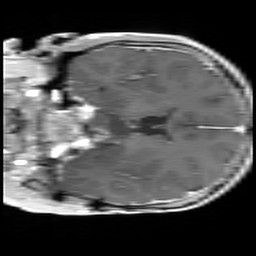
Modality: T1w
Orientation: coronal
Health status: ill
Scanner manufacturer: siemens
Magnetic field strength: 3 T
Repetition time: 0.4 s
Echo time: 0.0026 s